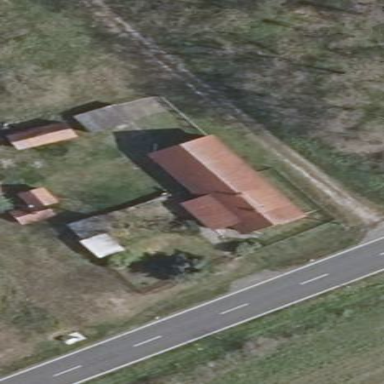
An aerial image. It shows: House with flat roof.